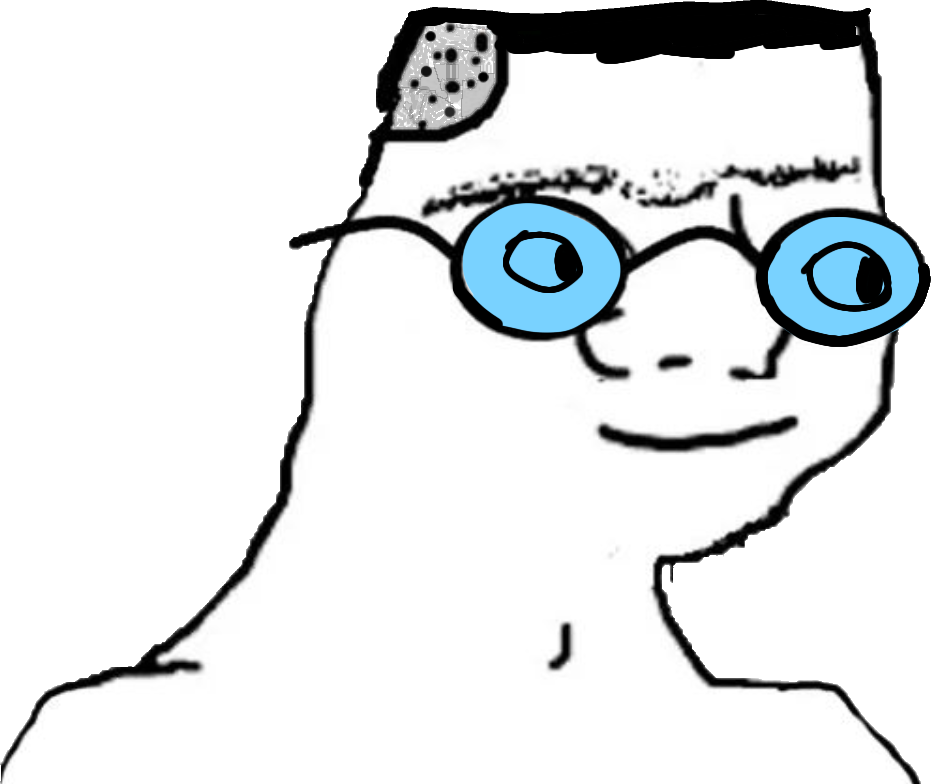
Label: 5_Zoomer